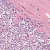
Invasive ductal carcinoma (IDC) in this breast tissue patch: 1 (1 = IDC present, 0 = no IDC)